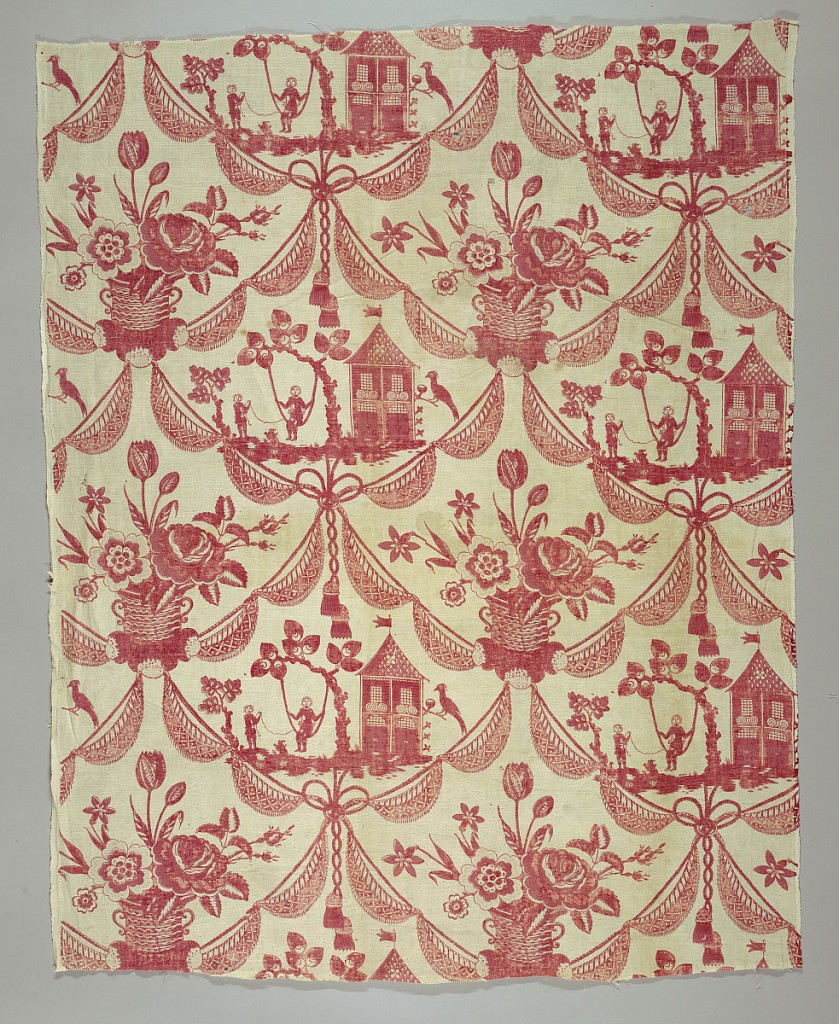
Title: Textile
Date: late 18th century
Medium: cotton Technique: block printed on plain weave
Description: Lozenges formed by drapery containing person in a swing in front of a house alternate with a vase of flowers. In two reds on white.